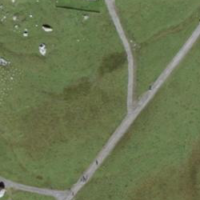
EUNIS habitat code: 23
Species observed at this site:
Rumex alpinus
Caltha palustris